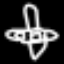
Label: airplane